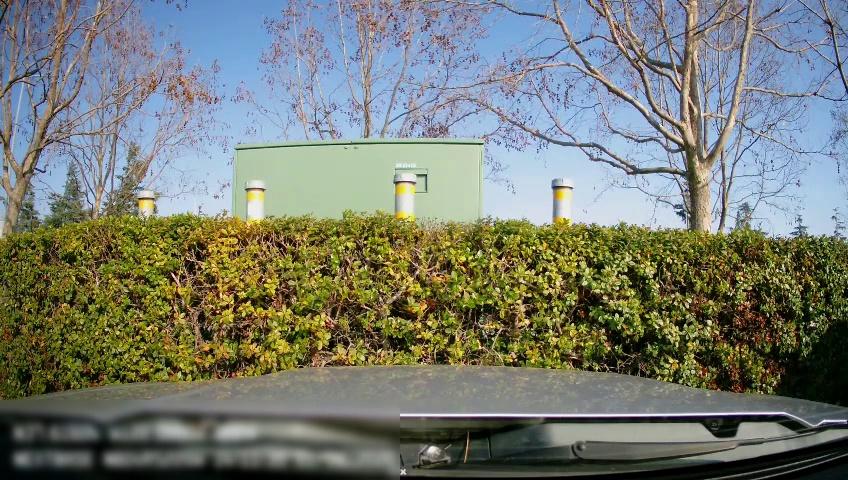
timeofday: Day
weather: Sunny